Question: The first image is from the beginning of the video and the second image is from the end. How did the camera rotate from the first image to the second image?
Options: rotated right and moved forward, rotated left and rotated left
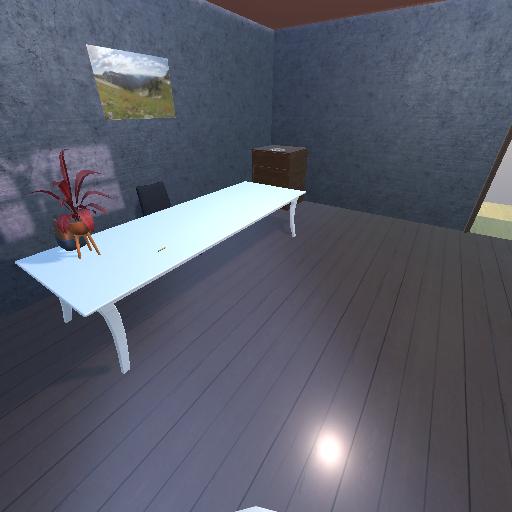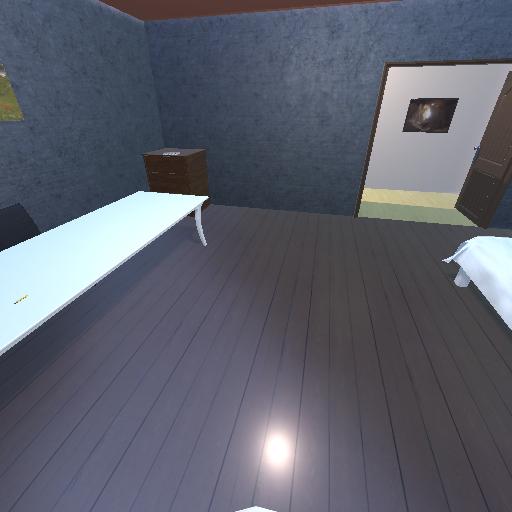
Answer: rotated right and moved forward